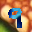
Label: 9